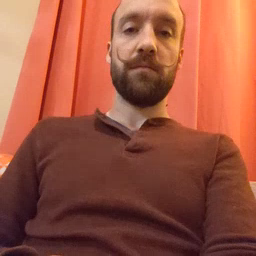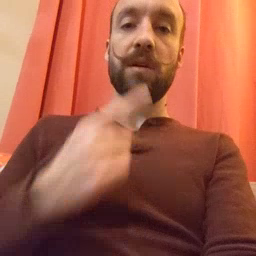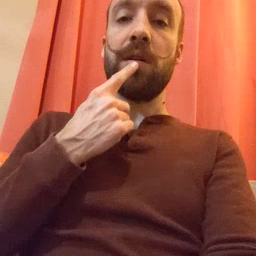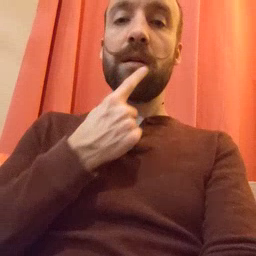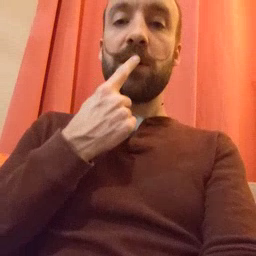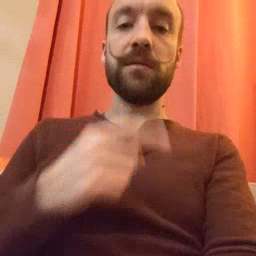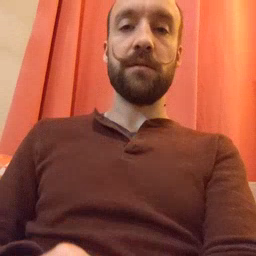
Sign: lips